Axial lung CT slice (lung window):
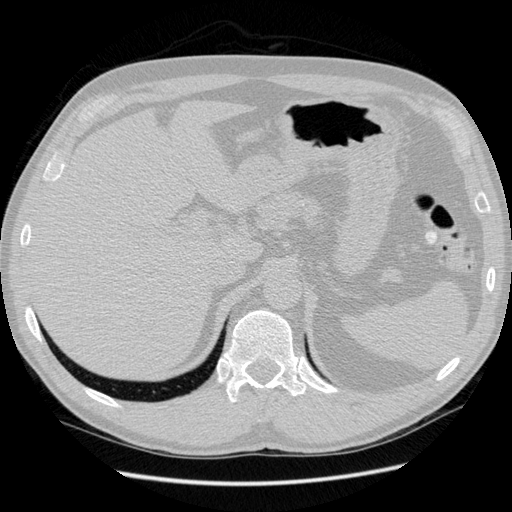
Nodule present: no